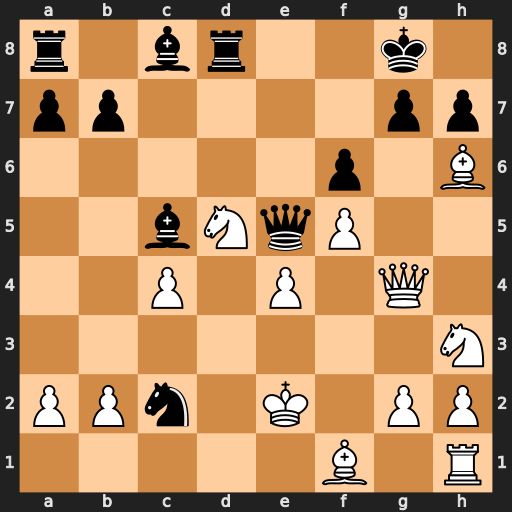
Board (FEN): r1br2k1/pp4pp/5p1B/2bNqP2/2P1P1Q1/7N/PPn1K1PP/5B1R
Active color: w
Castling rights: -
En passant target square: -
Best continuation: Qxg7#